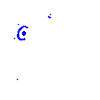
Particle: kaon